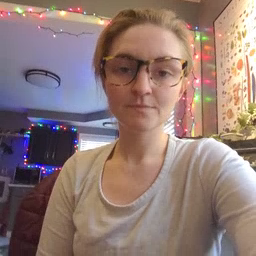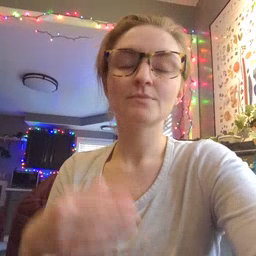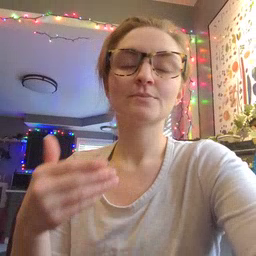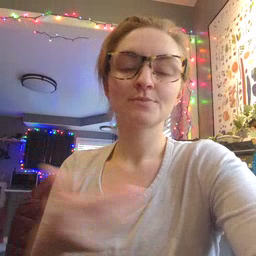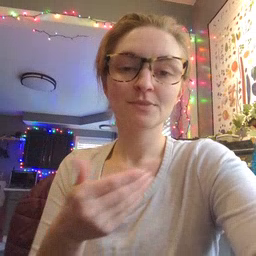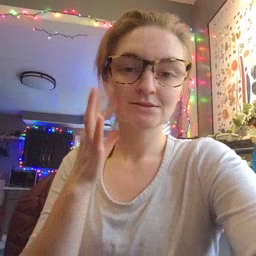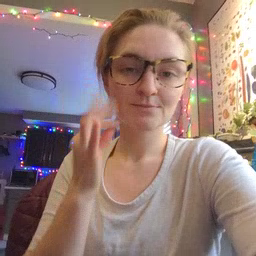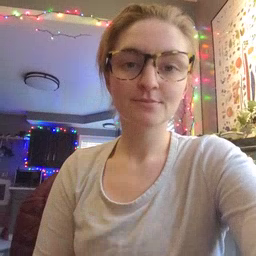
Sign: kitty